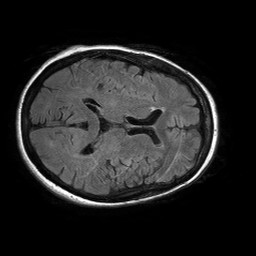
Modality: FLAIR
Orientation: axial
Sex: female
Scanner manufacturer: philips
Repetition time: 11 s
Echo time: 0.125 s